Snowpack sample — Loveland Pass, Silver Plume, Colorado, USA (2/11/26, 12:00 PM MST)
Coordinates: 39.663, -105.886
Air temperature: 35 °F
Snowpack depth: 82 cm
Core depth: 30 cm
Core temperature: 28.4 °F
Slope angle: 13°, slope face: 12°
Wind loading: high
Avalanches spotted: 1
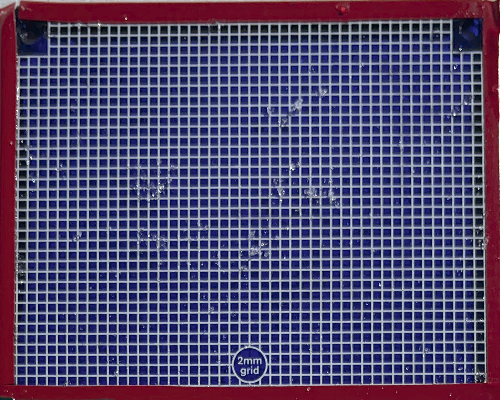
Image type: profile
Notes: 1 small avalanche spotted on the north side of the bowl, lots of wind loading